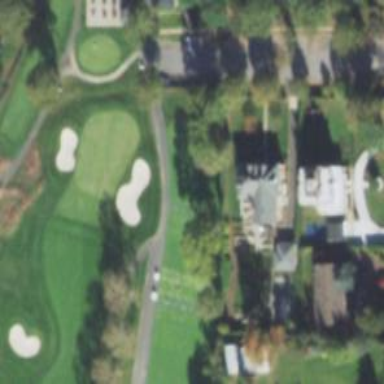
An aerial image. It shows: Path for both road and golf.